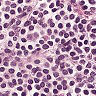
Metastatic tissue present: no